Question: Creating dark inset text is simple. You just write the same word twice (using text-shadow in this case) but the second time you write it drop it down and to the right a little bit and write it in a lighter color with some opacity. Easy once you figure it out.
The problem I am having is with white inset text. There is no color whiter than white so there is no way to create the illusion of more light being at the top than down inside the inset character. The best I can come up with is white outset text but I want white inset text.
'''
.dark {
color:rgba(0, 0, 0, .6);
text-shadow:2px 2px rgba(255, 255, 255, .1);
}
.light {
color:rgba(200, 200, 200, 1);
text-shadow:2px 2px rgba(0, 0, 0, .2);
}
'''
<URL>

Found an answer on IRC <URL>
the light is hitting from the top left so it looks darker where the tl z axis would be
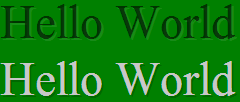
Answer: You just have to try different combinations. I have also used multiple text-shadows to do inset text styles.
I prefer just doing this for your light style:
'''
text-shadow:1px -1px rgba(0, 0, 0, .2);
'''